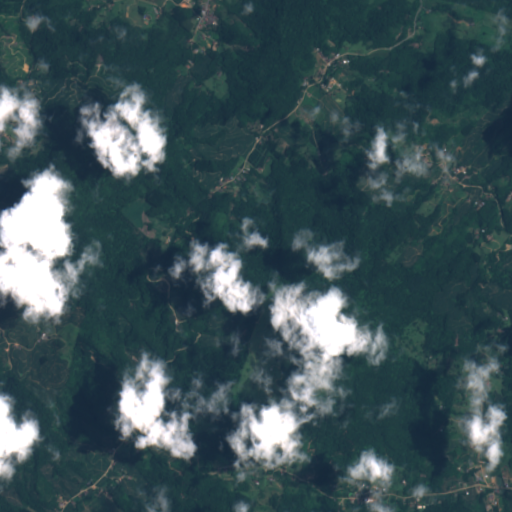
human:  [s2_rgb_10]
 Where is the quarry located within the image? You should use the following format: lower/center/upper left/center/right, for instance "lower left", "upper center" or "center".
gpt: The quarry is located in the center left of the image.
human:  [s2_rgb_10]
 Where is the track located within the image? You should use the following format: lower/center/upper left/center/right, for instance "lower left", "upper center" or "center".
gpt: There is no track in the image.